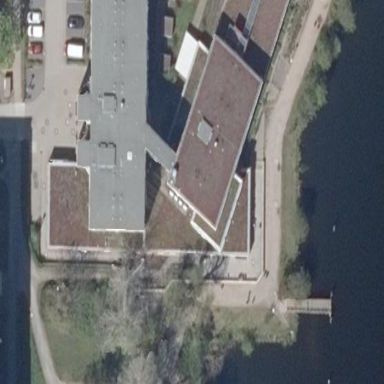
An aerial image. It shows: Part of building with flat maroon roof made of gravel. The building has dark red color.